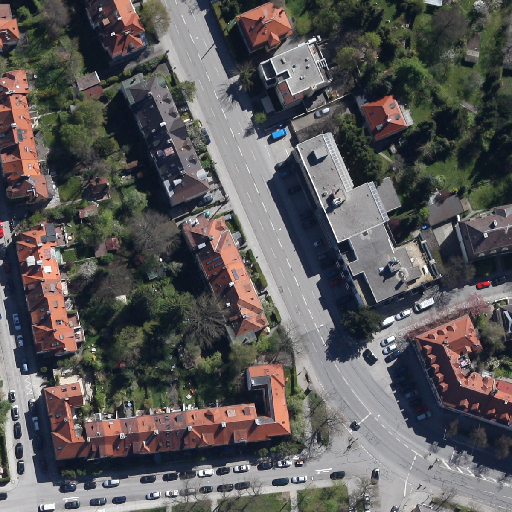
Referring expression: sidewalk